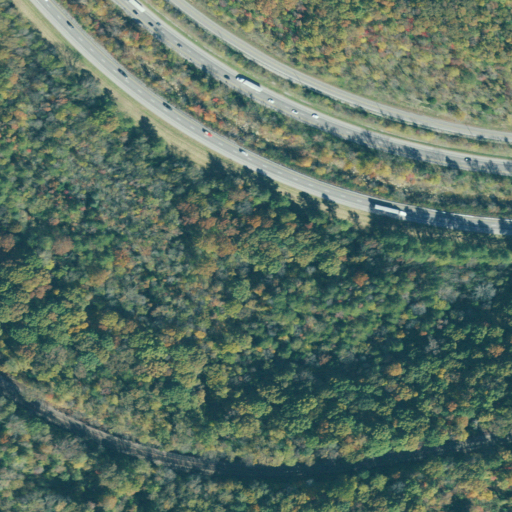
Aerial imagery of valley in Tennessee named Vulcan Gulf containing deciduous forest, low intensity development, evergreen forest, mixed forest, open development, medium intensity development, and barren land